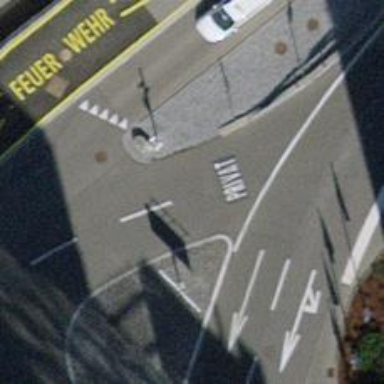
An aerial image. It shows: Asphalt driveway designated as service road.